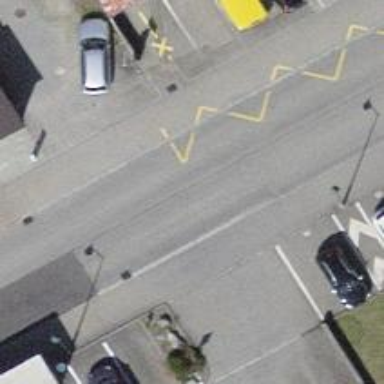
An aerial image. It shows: Public transport stop position.